Question: I have the following code:
'''
<div style="position: absolute; width: 100%; height: 100%; background-color: #00FF00">
<div style="position: relative; left: 300px; top: 45px; height: 100%; width: 100%; background-color: #FF0000;"></div>
</div>
'''
Screenshot:

Why does the 'div' gets pushed outside of the viewing area and hence showing the scrollbars. If you check toward the top right corner, the black area is the extension when the red 'div' moved.
How can I edit it so the red 'div' has the top and the left position but doesn't extend beyond the page width and height?
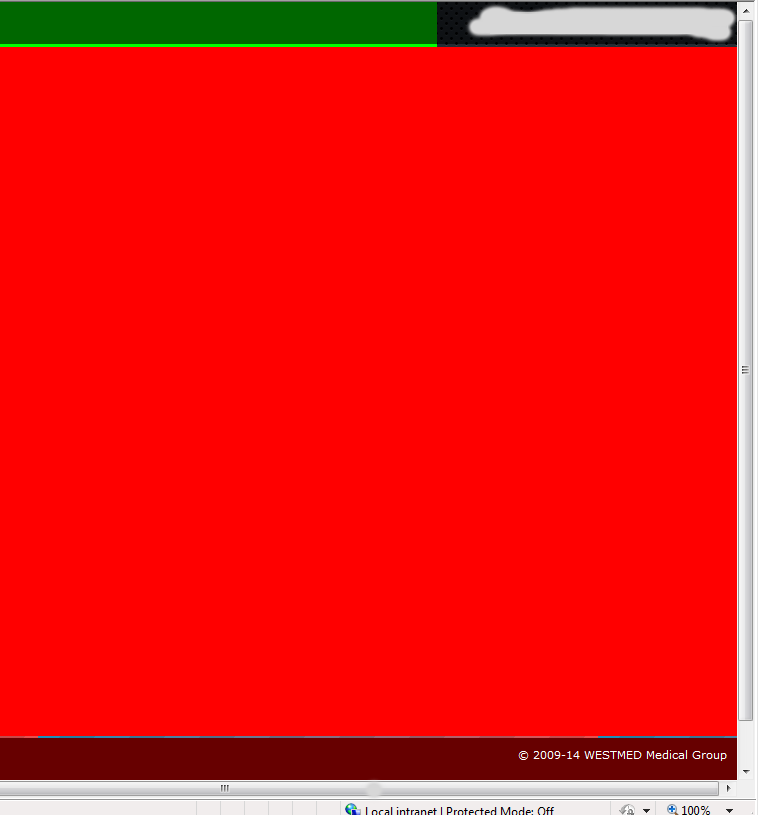
Answer: To actually answer the "why" of the question:
The reason you're getting scroll bars is that the relative positioned div inside of the absolute is set to 100% width and height, but ALSO is displaced (in this case, by top and left)
It is therefor assuming 100% width/height of the parent container AND displacing it, causing it to be too large.
By adding 'overflow:hidden', you seemingly solve this issue, but any content past that will be clipped, not actually fitting inside the dimensions you have set.
Another way to do this would be something like...
'''
top: 10%;
left: 10%;
width:90%;
height:90%;
'''
You could just as easily substitute top and left for padding/margin of that direction.